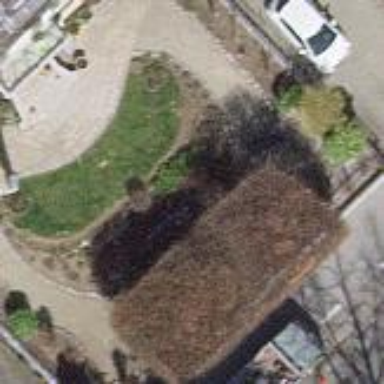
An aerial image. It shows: Garden that is leisure land.